Question: How can set eclipse to display an arrow with a number of commits till last pull instead of a changset near a project name?

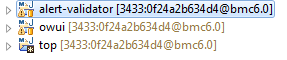
Answer: If you're running a recent version of MercurialEclipse, by default, you should not see the revision number nor hash. Instead you will see current tag (if any) and the number of "unpublished" changesets with arrow. This usually corresponds to the number of "outgoing" changesets.
Here is the project home: <URL>